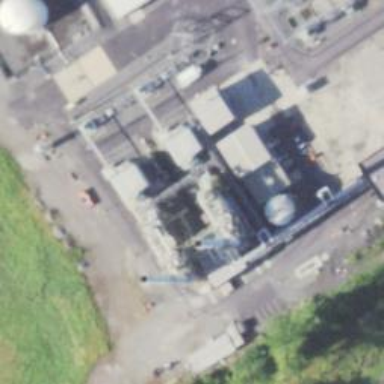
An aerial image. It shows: Generator powered by gas. It is combined cycle generator.